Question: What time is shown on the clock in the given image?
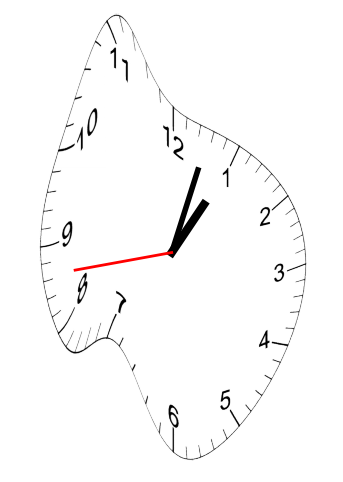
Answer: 01:02:43